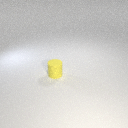
small yellow rubber cylinder